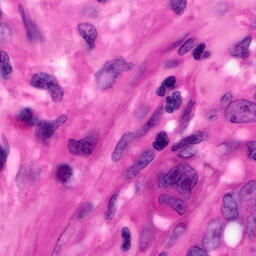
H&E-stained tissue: Pancreatic